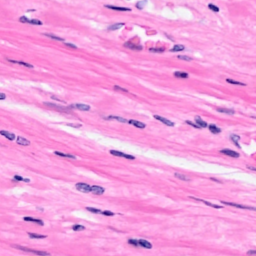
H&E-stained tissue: Breast